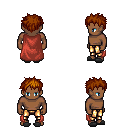
a pixel art fantasy rpg character, male body template, human, dark skin, maroon cape, gold greaves, brunette bedhead hairstyle, gray slippers, four views (front, back, left, right), 2x2 character sprite sheet, small pixel art, hard edges, no anti-aliasing